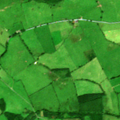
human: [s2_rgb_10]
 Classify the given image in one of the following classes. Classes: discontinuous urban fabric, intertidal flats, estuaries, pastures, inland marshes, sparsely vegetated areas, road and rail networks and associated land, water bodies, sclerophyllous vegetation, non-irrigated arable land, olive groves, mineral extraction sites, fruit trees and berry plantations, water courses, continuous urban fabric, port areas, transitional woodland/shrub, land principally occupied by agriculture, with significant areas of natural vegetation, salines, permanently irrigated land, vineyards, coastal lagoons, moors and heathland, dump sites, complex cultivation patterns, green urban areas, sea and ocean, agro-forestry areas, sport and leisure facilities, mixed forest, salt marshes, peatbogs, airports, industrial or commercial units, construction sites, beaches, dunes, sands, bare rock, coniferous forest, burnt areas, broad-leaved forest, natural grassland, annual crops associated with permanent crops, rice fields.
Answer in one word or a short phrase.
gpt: non-irrigated arable land, pastures, mixed forest